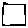
Label: square